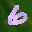
Label: 6